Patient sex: F
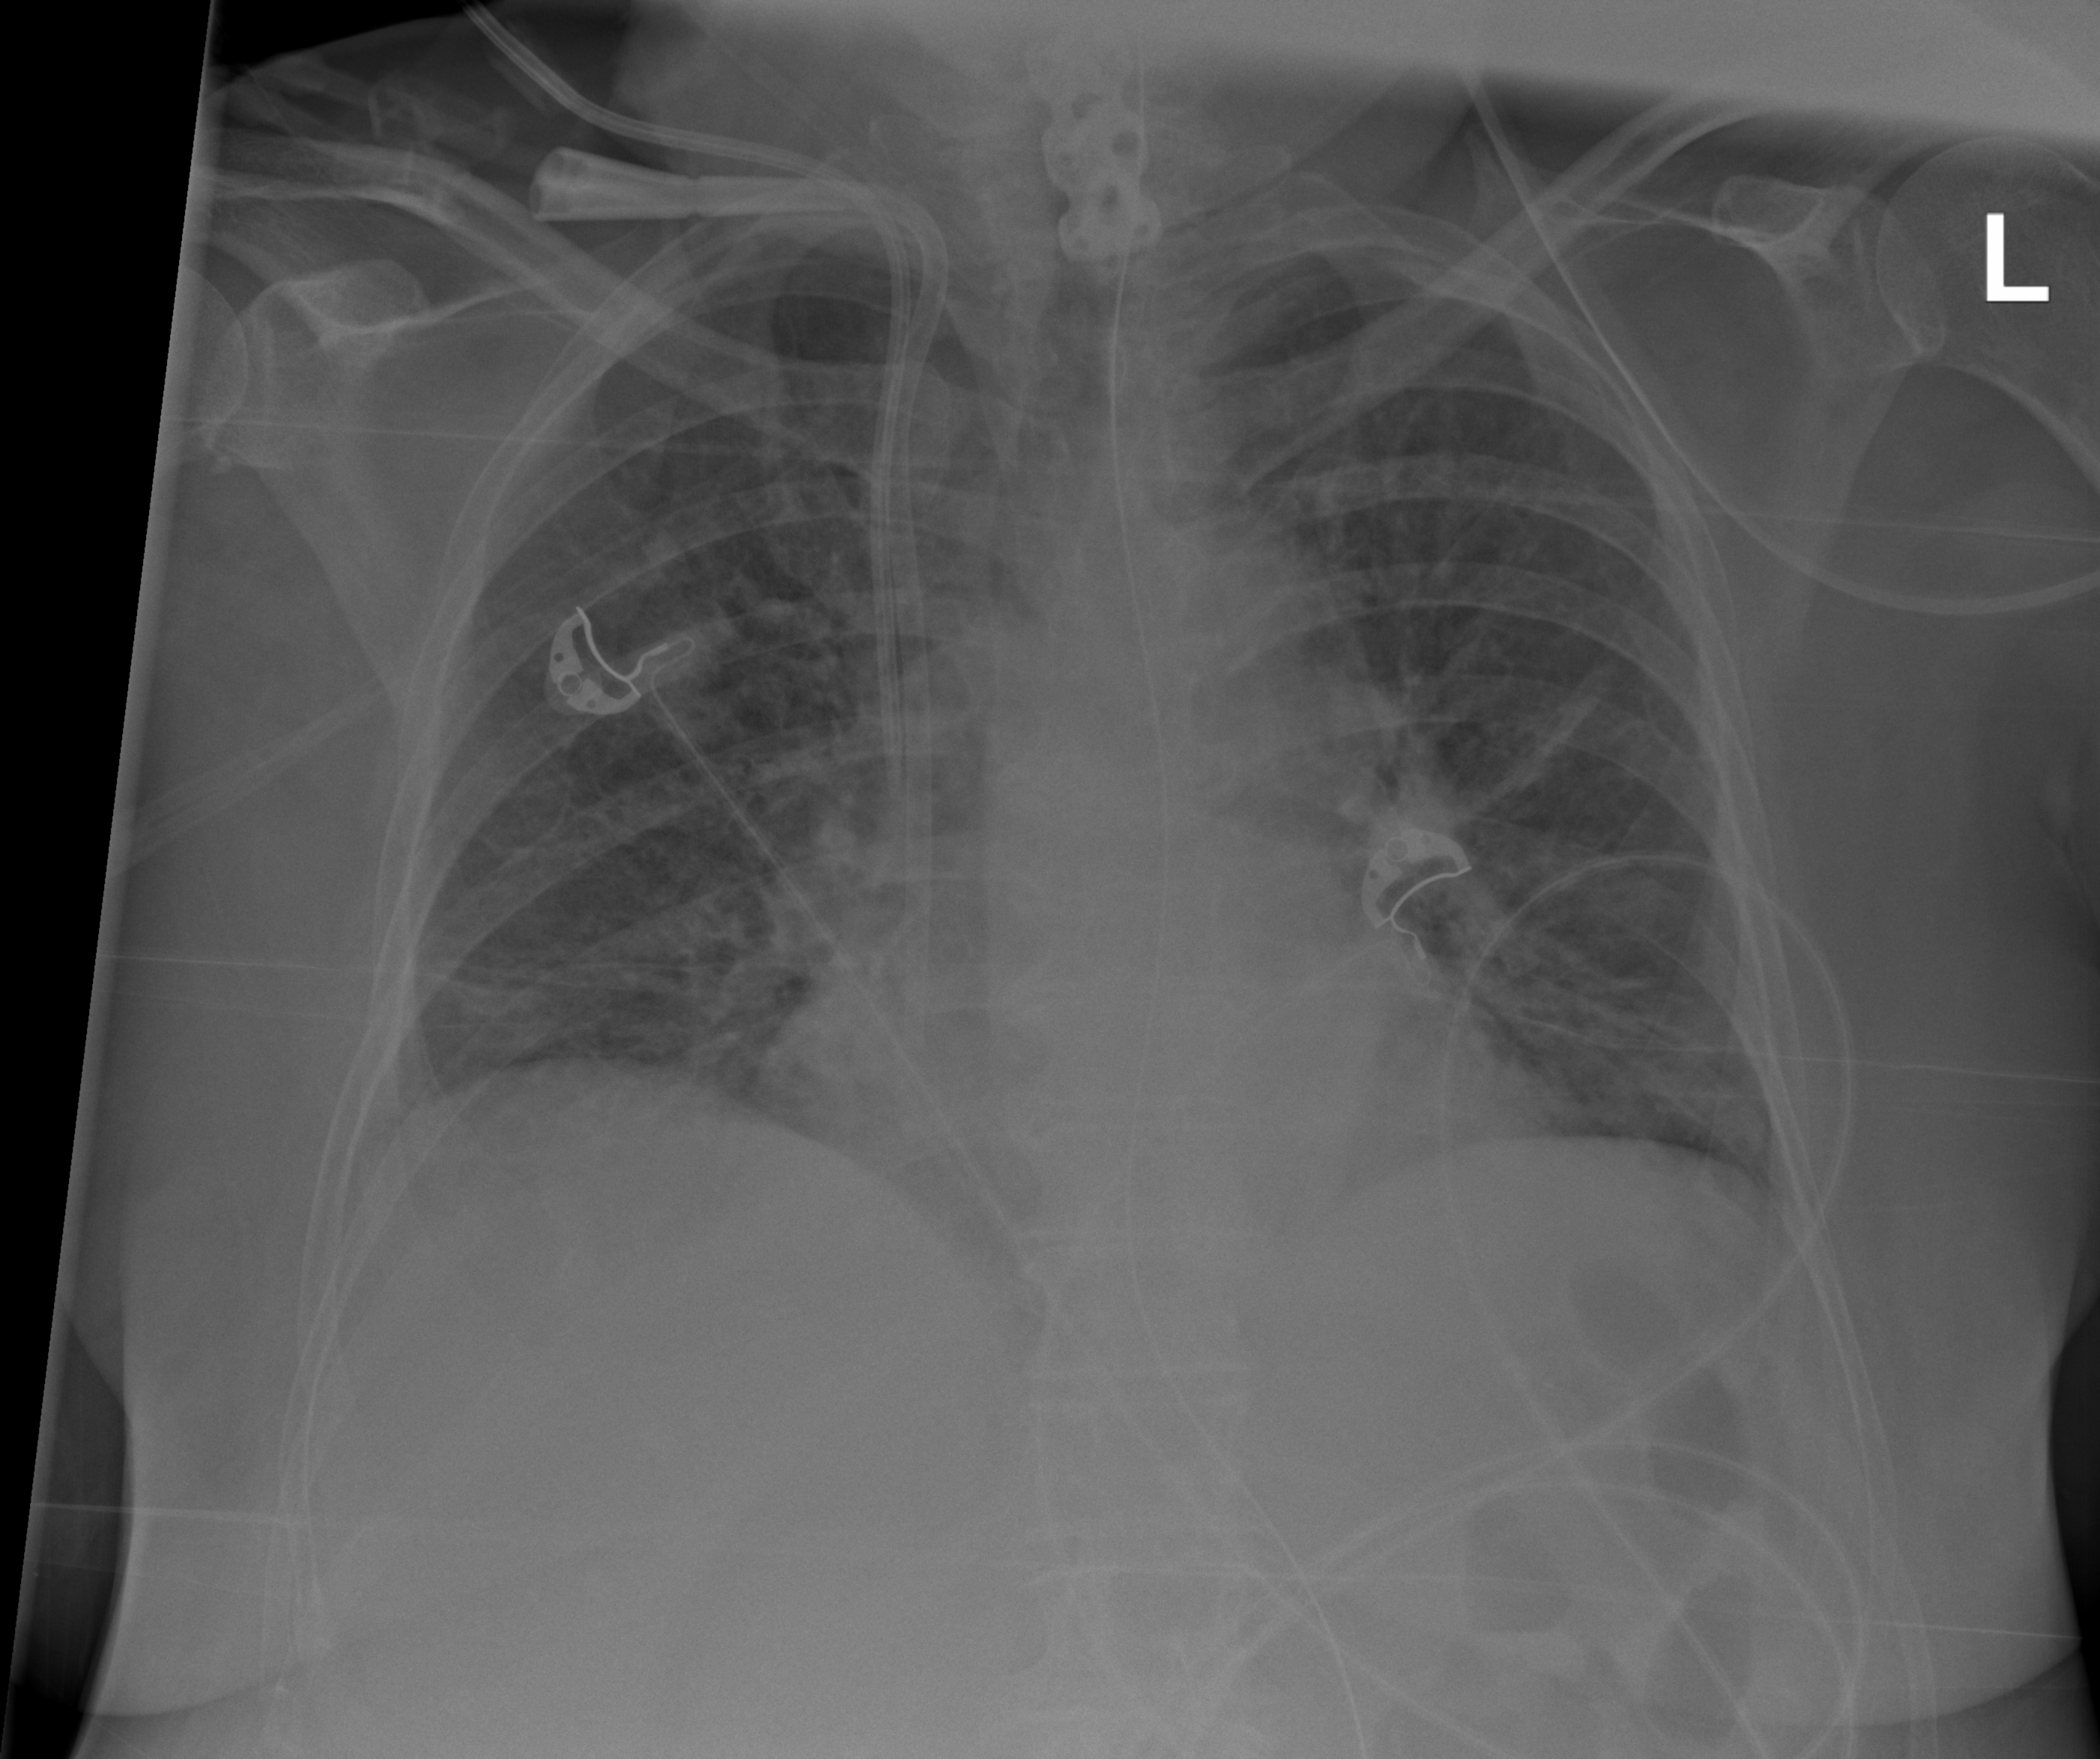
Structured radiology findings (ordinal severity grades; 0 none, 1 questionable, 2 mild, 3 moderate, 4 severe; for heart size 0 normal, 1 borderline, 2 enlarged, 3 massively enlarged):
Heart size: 0
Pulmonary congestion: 0
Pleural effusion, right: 2
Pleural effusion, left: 2
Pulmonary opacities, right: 2
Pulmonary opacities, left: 2
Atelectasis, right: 2
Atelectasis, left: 2